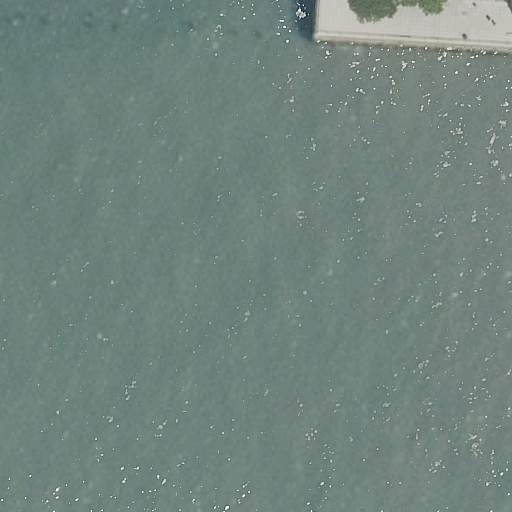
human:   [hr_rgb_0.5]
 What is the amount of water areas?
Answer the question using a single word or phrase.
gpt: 1

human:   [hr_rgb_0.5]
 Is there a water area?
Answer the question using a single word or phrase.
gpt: yes

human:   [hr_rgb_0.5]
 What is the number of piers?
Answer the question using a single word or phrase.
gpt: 1

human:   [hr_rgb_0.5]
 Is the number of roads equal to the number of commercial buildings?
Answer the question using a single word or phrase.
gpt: no

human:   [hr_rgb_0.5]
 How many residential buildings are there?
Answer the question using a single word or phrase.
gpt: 0

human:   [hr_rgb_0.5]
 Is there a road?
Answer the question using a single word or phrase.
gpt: yes

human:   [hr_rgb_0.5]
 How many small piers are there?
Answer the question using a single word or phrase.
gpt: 0

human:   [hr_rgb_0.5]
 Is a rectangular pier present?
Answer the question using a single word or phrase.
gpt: yes

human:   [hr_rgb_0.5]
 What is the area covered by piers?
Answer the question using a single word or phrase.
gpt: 1249m2

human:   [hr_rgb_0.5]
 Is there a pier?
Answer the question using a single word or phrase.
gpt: yes

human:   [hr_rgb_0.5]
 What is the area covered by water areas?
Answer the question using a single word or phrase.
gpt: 10264m2

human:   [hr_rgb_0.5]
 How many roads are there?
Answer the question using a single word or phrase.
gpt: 1

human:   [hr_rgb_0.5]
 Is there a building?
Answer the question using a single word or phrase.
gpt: no

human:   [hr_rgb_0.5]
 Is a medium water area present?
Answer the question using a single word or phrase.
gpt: no

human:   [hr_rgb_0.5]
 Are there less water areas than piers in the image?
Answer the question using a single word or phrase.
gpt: no

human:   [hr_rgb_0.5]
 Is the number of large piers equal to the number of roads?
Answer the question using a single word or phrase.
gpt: yes

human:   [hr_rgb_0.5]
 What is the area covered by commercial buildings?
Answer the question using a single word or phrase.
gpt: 0m2

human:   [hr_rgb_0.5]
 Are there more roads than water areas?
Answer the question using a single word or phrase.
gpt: no

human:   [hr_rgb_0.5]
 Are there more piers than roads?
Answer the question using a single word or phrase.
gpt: no

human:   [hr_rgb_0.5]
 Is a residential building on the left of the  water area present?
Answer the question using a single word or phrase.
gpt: no

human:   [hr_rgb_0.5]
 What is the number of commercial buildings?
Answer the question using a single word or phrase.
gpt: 0

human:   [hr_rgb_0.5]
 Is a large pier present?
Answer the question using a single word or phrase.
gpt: yes

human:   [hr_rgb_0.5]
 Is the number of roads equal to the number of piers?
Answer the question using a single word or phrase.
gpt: yes

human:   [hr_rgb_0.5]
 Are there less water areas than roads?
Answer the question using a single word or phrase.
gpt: no

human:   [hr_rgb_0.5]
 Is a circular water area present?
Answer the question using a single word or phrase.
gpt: no

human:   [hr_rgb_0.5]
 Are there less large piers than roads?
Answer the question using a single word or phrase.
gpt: no

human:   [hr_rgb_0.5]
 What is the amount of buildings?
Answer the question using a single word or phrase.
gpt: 0

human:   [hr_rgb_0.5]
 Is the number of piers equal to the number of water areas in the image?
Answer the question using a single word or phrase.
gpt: yes

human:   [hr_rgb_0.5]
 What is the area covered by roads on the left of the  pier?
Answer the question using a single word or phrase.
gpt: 0m2

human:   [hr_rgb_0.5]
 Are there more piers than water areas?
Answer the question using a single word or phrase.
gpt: no

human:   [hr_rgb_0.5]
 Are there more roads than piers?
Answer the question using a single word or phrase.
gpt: no

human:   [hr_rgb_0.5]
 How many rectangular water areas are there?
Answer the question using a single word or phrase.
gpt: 1

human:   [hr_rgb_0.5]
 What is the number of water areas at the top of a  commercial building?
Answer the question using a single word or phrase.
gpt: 0

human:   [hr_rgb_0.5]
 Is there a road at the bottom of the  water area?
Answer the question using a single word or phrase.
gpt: no

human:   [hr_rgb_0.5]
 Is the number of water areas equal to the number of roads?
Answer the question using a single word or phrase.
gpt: yes

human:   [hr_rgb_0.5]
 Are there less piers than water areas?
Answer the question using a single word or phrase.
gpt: no

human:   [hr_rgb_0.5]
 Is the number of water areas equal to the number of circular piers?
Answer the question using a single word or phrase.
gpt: no

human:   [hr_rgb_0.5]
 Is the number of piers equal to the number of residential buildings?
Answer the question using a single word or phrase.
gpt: no

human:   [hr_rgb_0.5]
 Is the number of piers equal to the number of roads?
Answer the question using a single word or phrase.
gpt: yes

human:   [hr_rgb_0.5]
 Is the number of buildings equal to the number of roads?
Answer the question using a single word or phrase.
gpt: no

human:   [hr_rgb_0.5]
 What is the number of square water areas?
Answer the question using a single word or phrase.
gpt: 0

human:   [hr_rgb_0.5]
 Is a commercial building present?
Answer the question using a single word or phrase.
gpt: no

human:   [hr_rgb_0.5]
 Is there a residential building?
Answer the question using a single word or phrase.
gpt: no

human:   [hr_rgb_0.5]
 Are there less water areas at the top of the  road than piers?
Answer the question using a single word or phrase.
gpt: yes

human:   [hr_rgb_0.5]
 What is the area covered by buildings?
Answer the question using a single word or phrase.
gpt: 0m2

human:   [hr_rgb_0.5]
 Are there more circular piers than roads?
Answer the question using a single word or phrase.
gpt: no

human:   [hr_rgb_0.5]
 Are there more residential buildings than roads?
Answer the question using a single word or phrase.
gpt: no

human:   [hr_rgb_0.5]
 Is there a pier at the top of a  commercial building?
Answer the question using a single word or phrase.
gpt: no

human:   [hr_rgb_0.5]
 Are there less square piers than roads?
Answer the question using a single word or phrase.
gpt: yes

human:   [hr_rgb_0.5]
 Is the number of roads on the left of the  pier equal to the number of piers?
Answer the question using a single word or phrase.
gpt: no

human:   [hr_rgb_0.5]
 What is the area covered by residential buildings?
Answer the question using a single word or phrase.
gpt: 0m2

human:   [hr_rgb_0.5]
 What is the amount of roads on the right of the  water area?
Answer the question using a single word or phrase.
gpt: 1

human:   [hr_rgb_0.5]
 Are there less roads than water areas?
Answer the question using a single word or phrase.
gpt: no

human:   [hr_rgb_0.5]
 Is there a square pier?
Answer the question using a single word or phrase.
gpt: no

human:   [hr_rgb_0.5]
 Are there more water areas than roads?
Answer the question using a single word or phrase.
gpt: no

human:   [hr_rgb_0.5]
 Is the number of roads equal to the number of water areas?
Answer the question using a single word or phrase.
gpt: yes

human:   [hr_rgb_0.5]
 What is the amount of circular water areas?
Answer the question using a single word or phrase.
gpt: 0

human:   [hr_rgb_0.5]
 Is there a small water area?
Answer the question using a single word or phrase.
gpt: no

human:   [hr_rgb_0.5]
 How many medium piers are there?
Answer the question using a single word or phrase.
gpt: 0

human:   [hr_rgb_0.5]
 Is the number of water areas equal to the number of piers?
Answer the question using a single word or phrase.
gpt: yes

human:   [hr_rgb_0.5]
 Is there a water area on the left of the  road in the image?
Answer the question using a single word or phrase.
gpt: no

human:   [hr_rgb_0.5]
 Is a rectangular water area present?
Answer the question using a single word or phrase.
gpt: yes

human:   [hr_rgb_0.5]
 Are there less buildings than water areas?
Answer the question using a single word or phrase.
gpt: yes

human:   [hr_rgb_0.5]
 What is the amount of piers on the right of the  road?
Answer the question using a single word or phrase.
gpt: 0